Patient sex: F
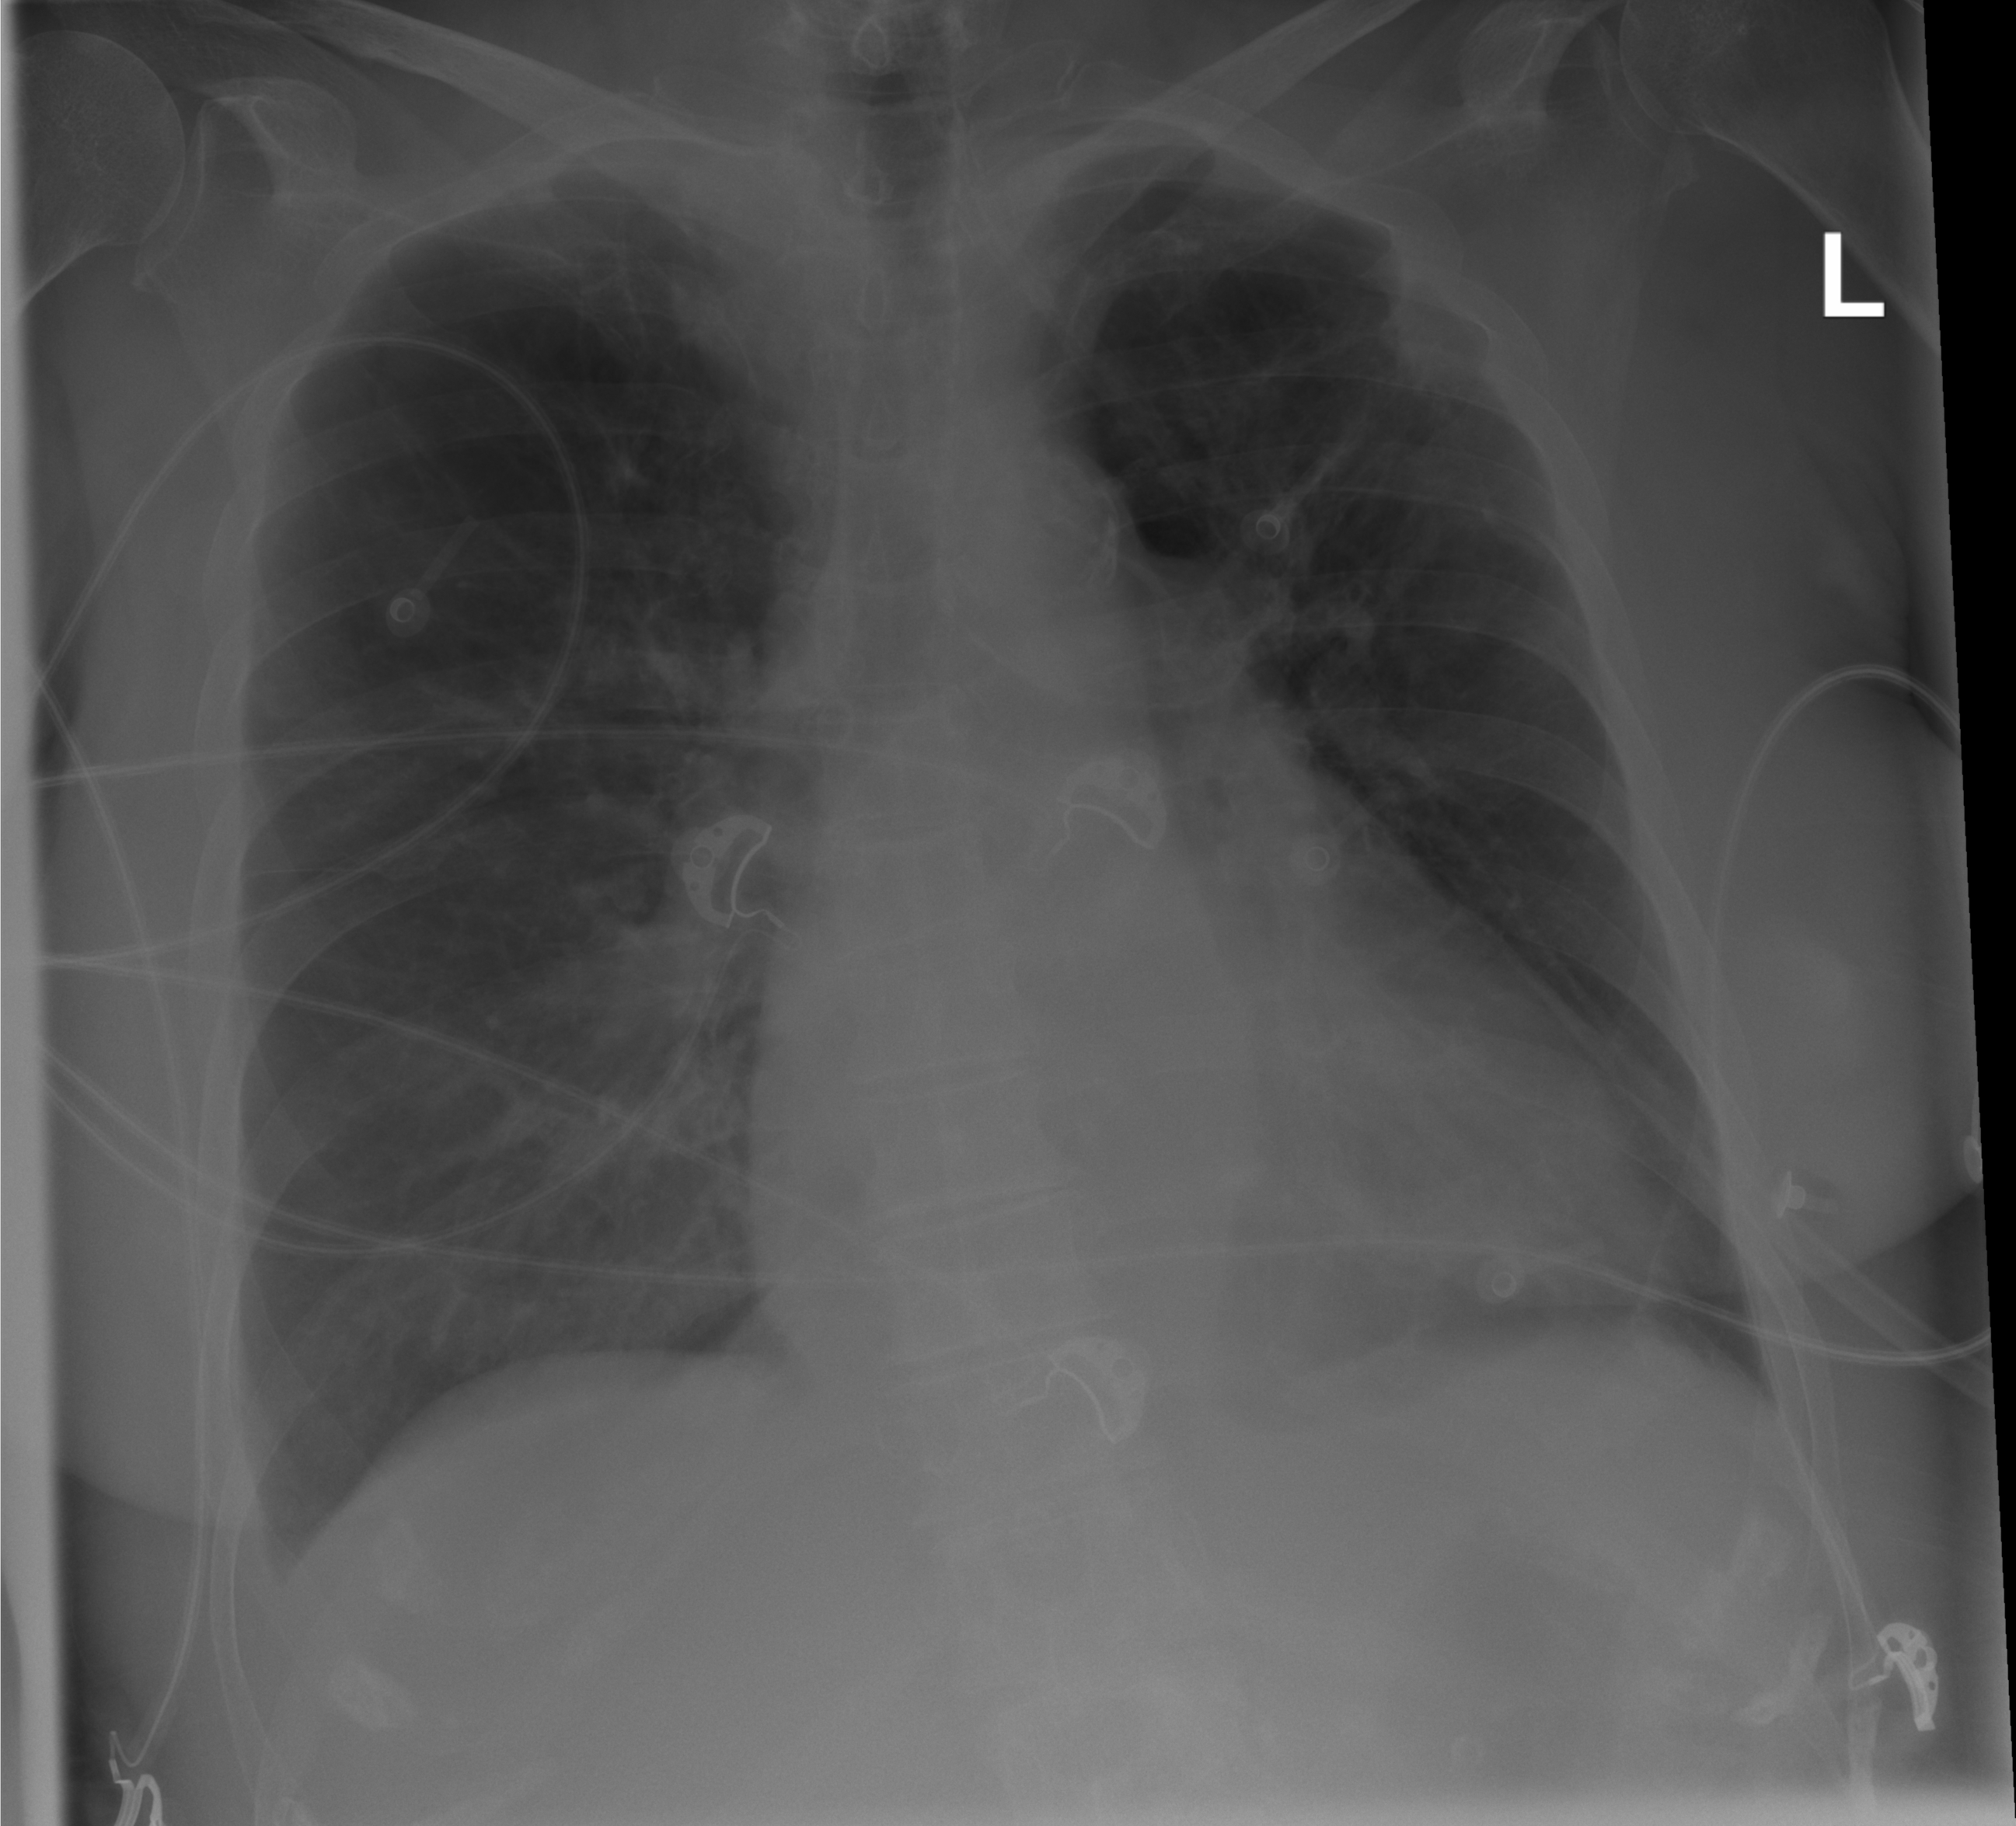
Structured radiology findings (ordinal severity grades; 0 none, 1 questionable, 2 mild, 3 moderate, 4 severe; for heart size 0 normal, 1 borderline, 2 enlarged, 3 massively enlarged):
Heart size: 2
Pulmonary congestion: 1
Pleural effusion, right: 1
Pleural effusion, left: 2
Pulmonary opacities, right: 0
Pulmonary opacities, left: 0
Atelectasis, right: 1
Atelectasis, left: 1